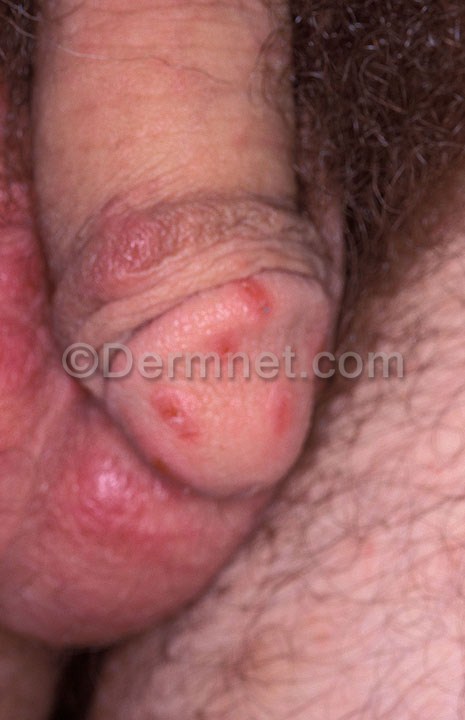
Disease: Scabies Lyme Disease and other Infestations and Bites